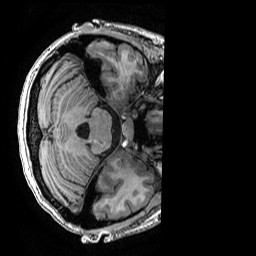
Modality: T1w
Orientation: axial
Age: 22
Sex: female
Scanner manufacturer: ge
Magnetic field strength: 3 T
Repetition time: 0.007 s
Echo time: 0.00342 s